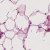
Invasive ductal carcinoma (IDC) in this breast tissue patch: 0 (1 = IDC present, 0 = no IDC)